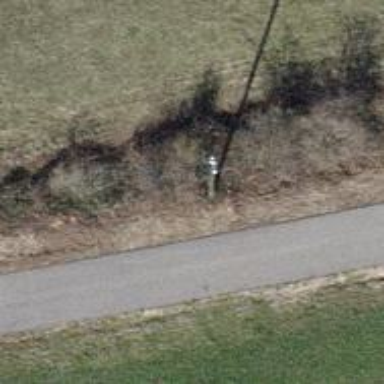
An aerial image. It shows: Power pole.